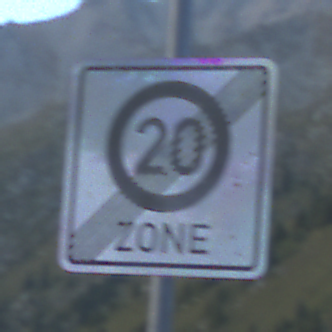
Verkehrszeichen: EndeZone20
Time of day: SunriseSunset
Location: Outdoor (RoadRail)
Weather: Clear
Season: NotSpecified
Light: Natural